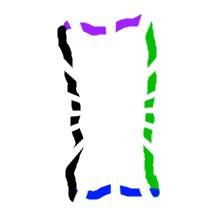
Shape: rectangle